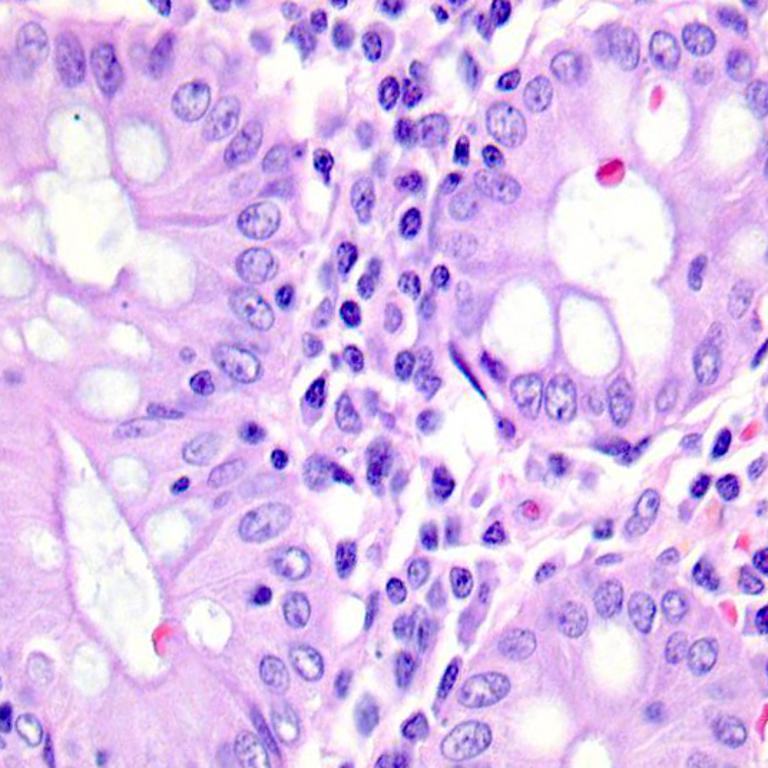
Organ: colon
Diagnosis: benign